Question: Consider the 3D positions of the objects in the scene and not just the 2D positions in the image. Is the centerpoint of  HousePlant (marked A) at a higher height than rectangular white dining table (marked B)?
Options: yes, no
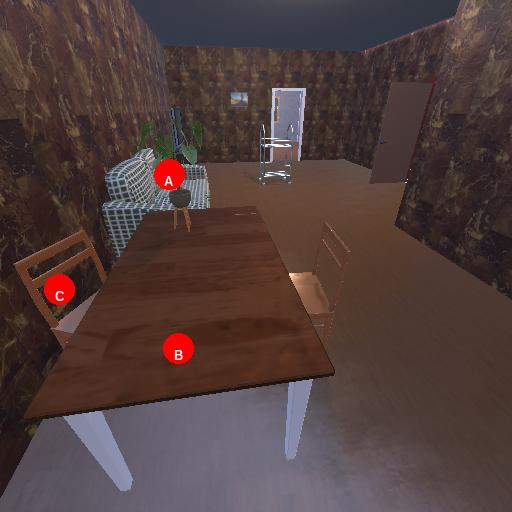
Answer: yes